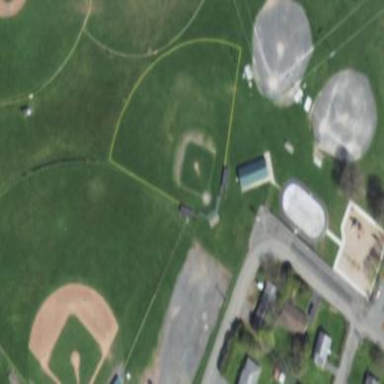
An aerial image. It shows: Baseball pitch for leisure land.